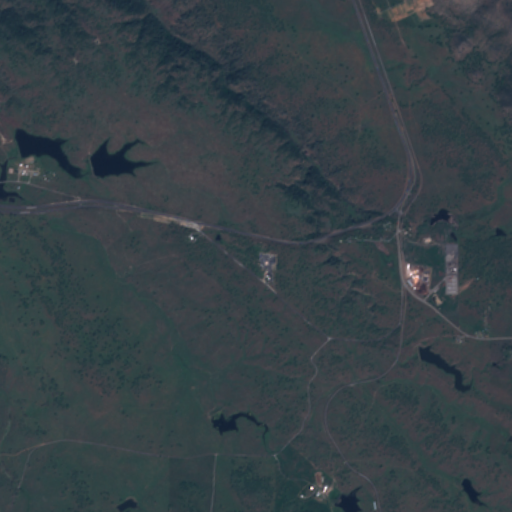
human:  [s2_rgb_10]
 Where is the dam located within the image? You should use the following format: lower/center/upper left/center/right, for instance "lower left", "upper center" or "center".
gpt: The dam is located in the upper left of the image.
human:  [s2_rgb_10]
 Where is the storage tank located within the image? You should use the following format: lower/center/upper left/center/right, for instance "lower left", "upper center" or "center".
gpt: The storage tank is located in the center right of the image.
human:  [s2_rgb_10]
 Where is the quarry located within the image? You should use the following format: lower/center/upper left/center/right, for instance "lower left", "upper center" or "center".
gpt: There is no quarry in the image.